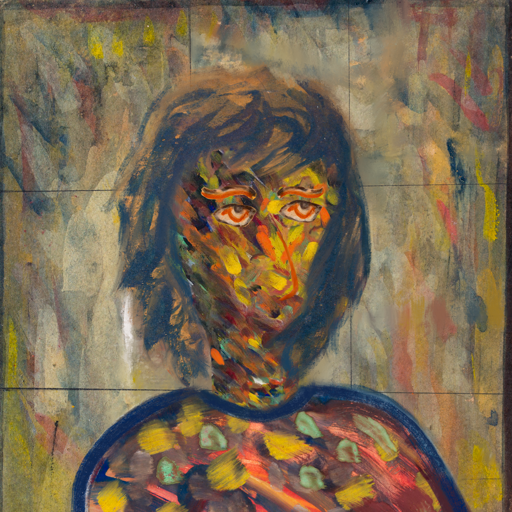
Background: GypsyMother, Head And Neck Side: An_Impression, Face Side: Experience, Bust: Mother_And_Son_Mother, Hair Side: In_The_Sun, Head Accessory: Blank, Second Necklace: Blank, Necklace: Blank, Baby: Blank